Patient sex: F
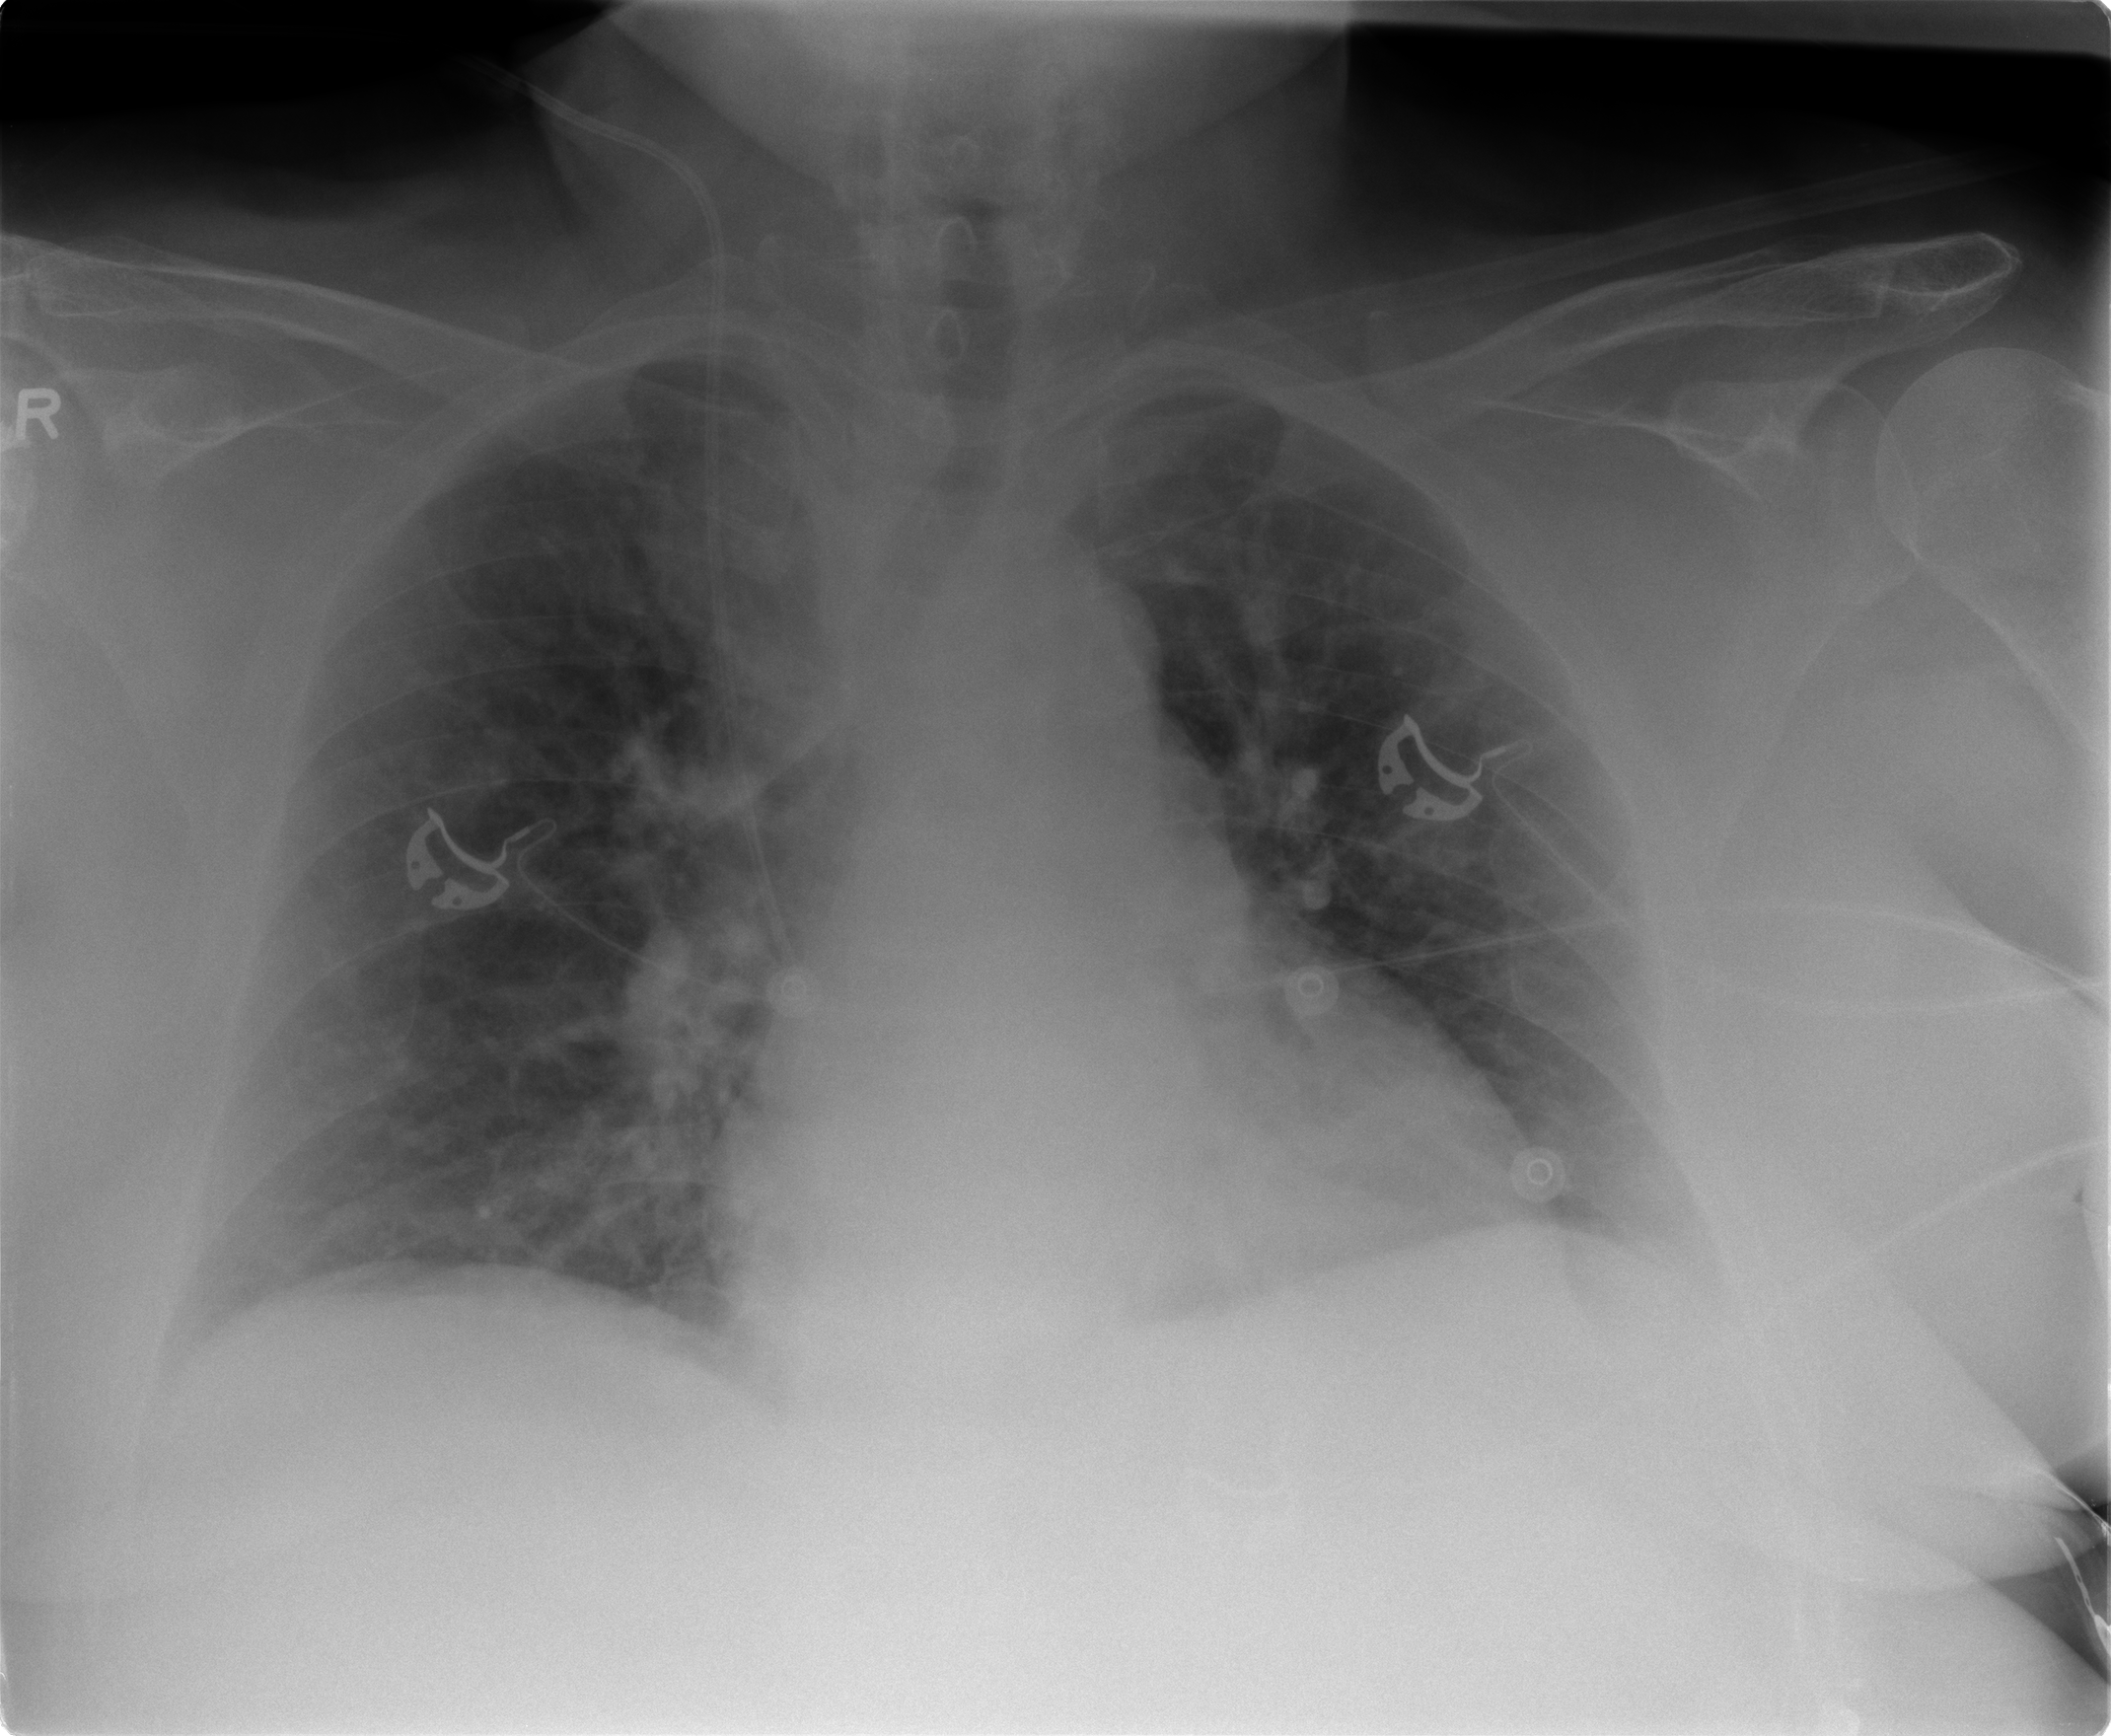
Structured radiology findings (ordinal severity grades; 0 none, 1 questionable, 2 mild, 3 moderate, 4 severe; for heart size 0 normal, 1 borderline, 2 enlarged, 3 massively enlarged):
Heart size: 2
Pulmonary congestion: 2
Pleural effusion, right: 0
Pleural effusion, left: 0
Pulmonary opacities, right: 0
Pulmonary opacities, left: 0
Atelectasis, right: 0
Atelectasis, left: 0